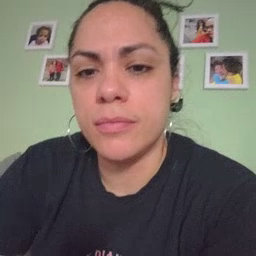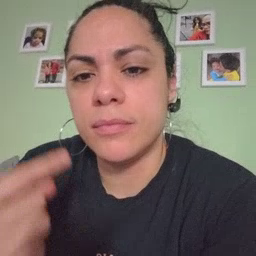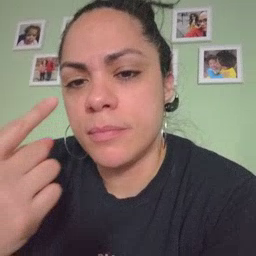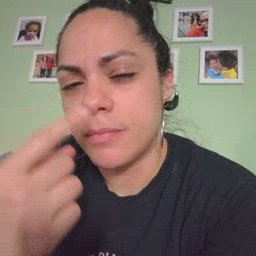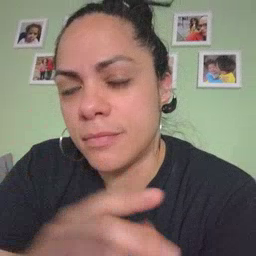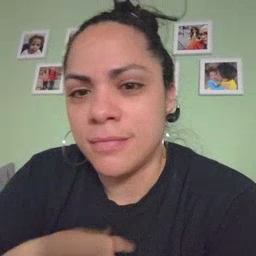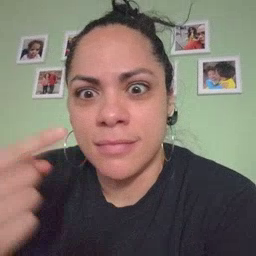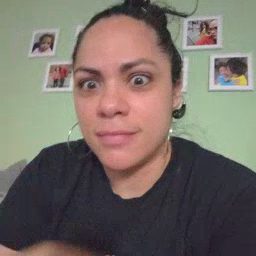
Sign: mouse